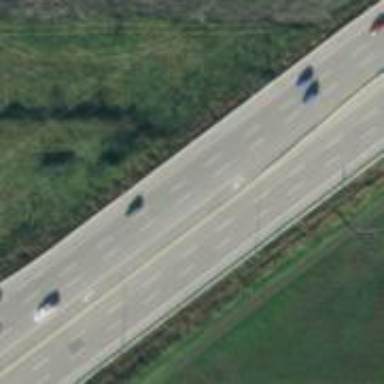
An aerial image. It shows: Asphalt road designated as trunk highway.